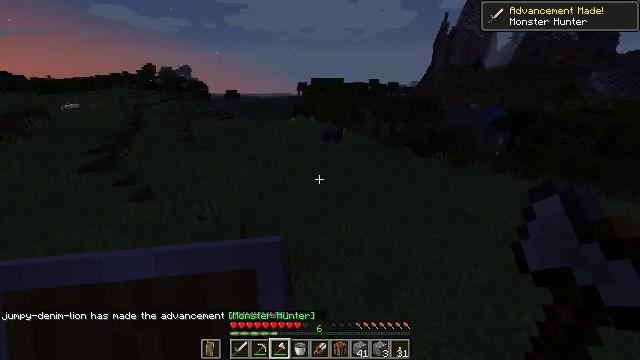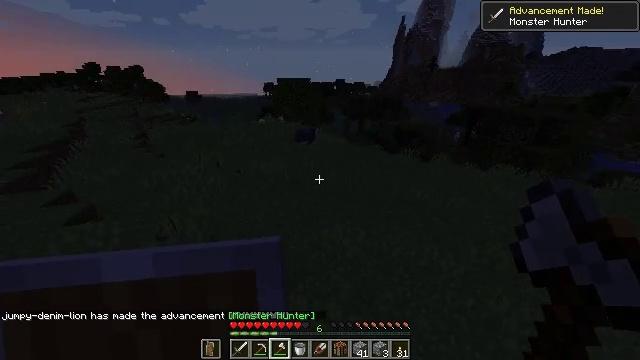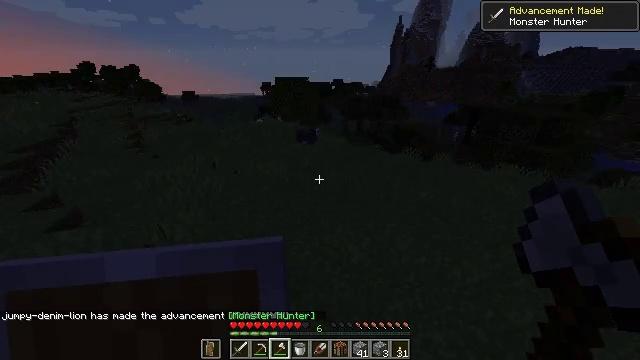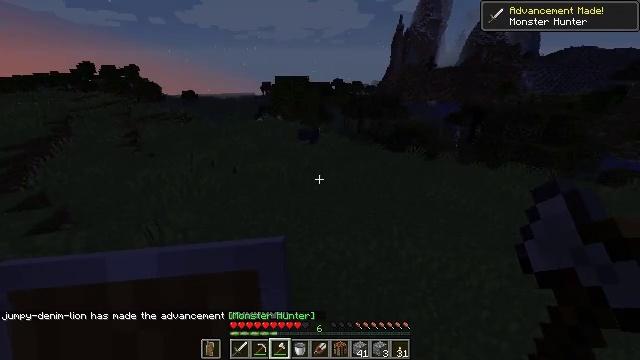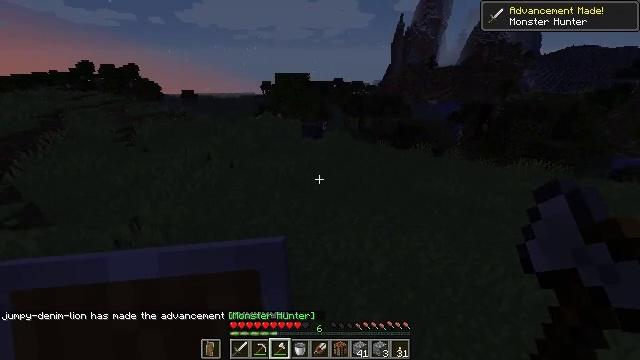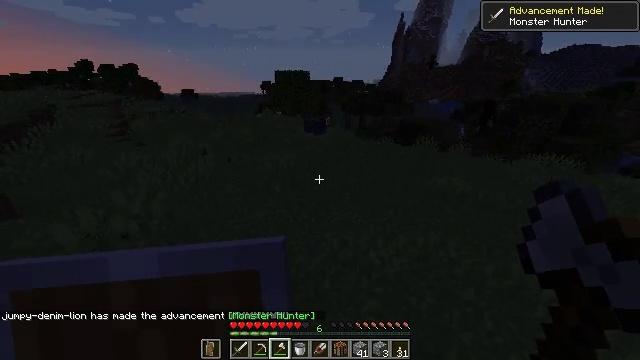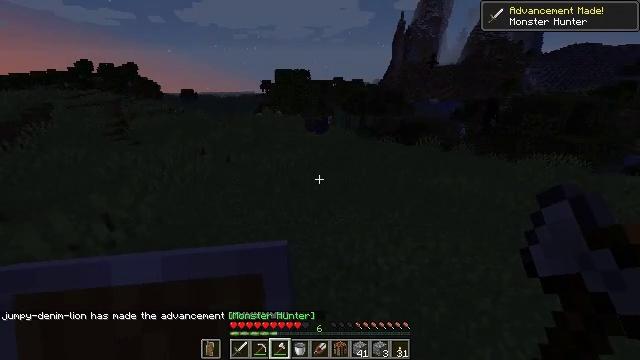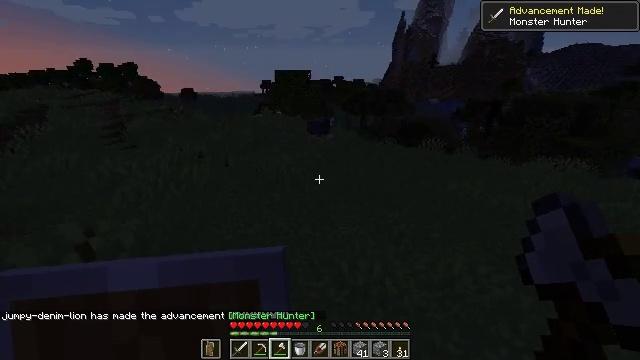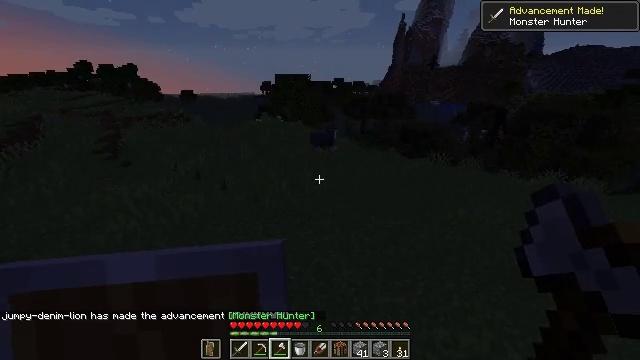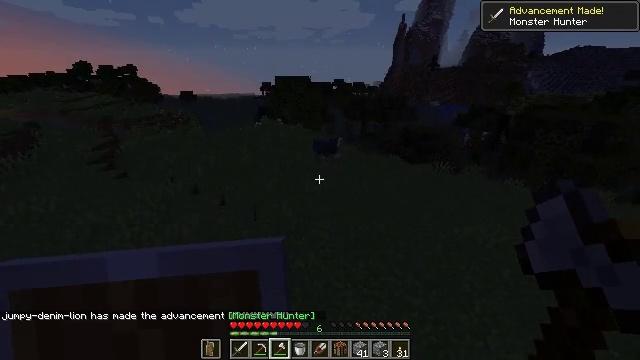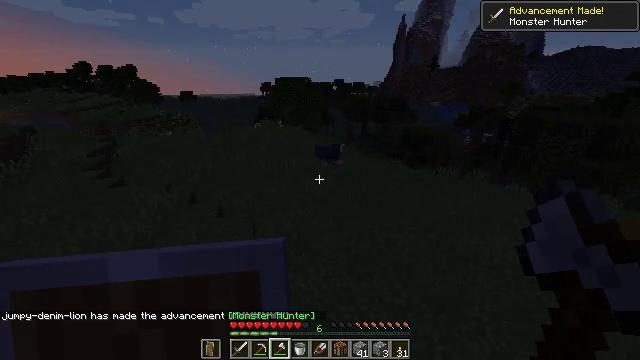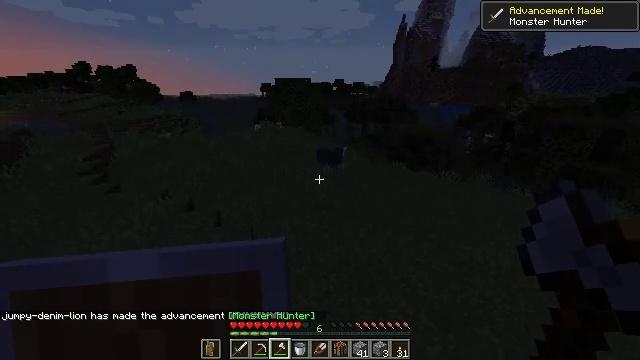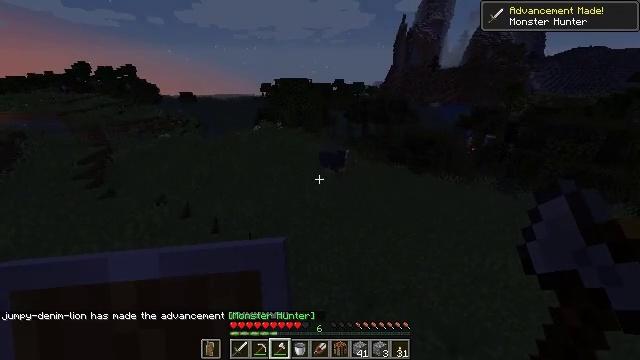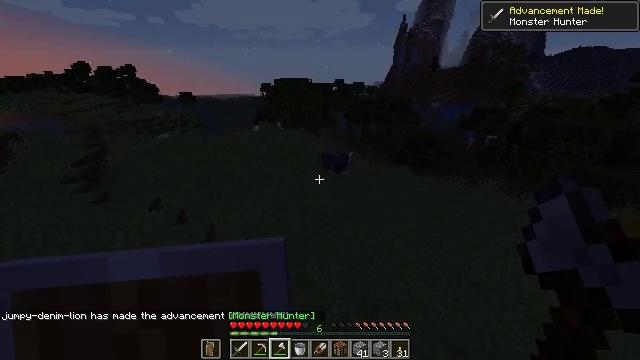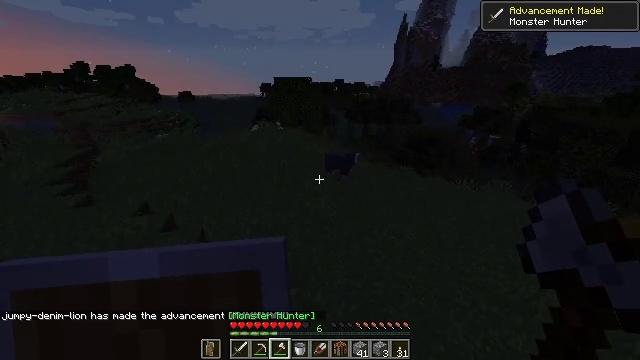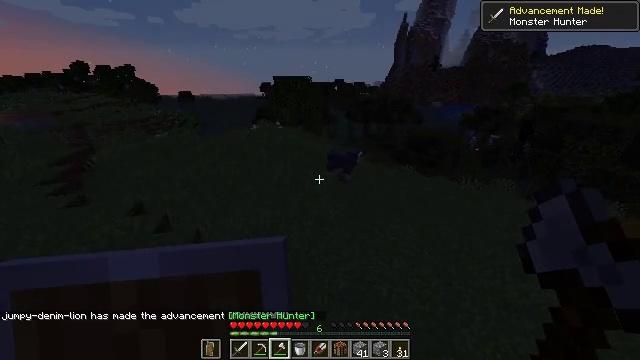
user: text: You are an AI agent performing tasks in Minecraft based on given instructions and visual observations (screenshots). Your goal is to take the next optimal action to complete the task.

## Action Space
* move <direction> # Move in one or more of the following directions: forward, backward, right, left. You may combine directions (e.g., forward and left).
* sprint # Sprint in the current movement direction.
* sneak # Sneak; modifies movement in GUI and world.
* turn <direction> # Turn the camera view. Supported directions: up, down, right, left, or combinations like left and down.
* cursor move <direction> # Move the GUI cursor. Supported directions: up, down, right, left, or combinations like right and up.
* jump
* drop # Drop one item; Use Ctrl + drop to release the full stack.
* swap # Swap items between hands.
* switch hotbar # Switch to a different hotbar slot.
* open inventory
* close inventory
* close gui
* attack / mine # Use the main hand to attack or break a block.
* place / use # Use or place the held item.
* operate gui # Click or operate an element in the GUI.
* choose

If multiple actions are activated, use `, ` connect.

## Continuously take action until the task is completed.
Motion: motion action
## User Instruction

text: Hunt animals.
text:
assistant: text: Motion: move forward, turn right, jump
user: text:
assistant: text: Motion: move forward, jump
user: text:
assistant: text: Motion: move forward, jump
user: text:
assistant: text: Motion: move forward, jump
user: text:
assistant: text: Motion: move forward, jump
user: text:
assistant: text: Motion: move forward, jump
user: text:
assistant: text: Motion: move forward, jump
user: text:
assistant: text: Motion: move forward, jump
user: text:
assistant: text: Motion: move forward, jump
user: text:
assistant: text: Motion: move forward, jump
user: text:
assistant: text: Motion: move forward, jump
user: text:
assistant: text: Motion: move forward, jump
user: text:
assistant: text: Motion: move forward, jump
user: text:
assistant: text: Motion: move forward, jump
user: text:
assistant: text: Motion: move forward, jump
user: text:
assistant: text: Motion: move forward, jump
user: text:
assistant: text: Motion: move forward, jump
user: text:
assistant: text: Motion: move forward, jump
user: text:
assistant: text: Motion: move forward, turn right, jump
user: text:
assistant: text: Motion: move forward, turn right, jump
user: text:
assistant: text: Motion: move forward, turn right, jump
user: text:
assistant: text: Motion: move forward, turn right, jump
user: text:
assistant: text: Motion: move forward, jump
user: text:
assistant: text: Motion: move forward, jump
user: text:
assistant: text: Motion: move forward, jump
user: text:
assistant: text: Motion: move forward, turn left, jump
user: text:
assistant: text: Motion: move forward, turn left, jump
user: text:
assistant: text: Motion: move forward, turn left, jump
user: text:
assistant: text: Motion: move forward and move left, turn left, jump
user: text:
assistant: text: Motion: move forward and move left, turn left, jump